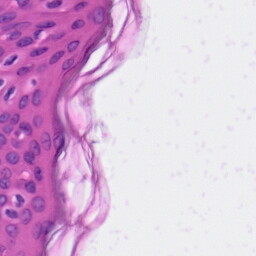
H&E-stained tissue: Skin